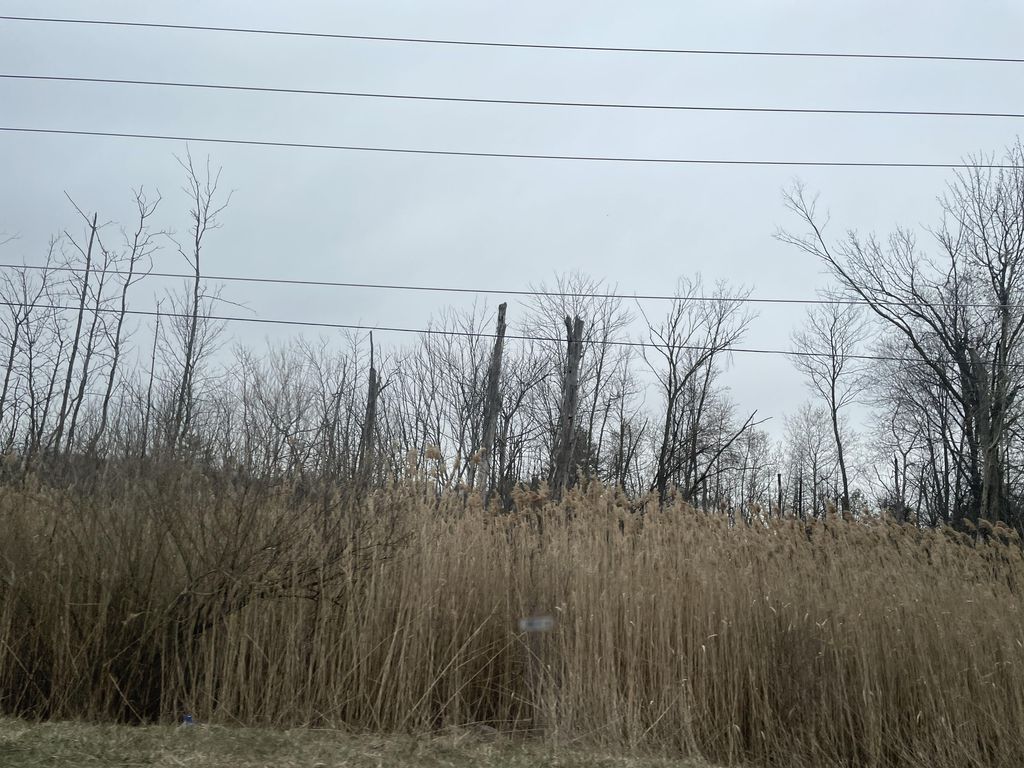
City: kitchener-waterloo